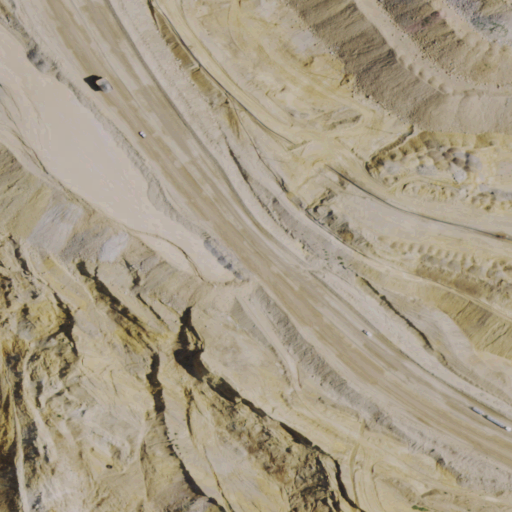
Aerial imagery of plain(s) in Nevada named Sunshine Dump containing barren land and shrub